Current action and preconditions to check: trajectory_clear

Your task: For each precondition in the list above, predict whether it will hold at this action.

Consider the current scene as observed from the mobile robot's camera, and analyze the predicted future states of all dynamic agents (e.g., people, animals, vehicles, or any moving entities) within the NEXT SECOND.

IMPORTANT: Only answer "very likely" if you are absolutely certain—based on strong, clear evidence—that a dynamic agent will violate the precondition in the predicted future state. Do NOT answer "very likely" for unlikely, ambiguous, or low-probability risks.

Ask yourself for each precondition: Is there a high probability, with clear and convincing evidence, that the predicted future states of any dynamic agent will interfere with the predicted future state of the currently executing action within the NEXT SECOND, causing that precondition to fail?

Assess the risk level based on these predictions. Use "likely" or "very likely" if motions create a clear risk of interference.

Use "neutral" or "improbable" if agents are nearby but their predicted paths are clearly diverging or non-conflicting.

Failure Risk Categories: "very improbable", "improbable", "neutral", "likely", "very likely"

Answer Format: Output ONLY the probability_of_failure value from these categories: "very improbable", "improbable", "neutral", "likely", "very likely"

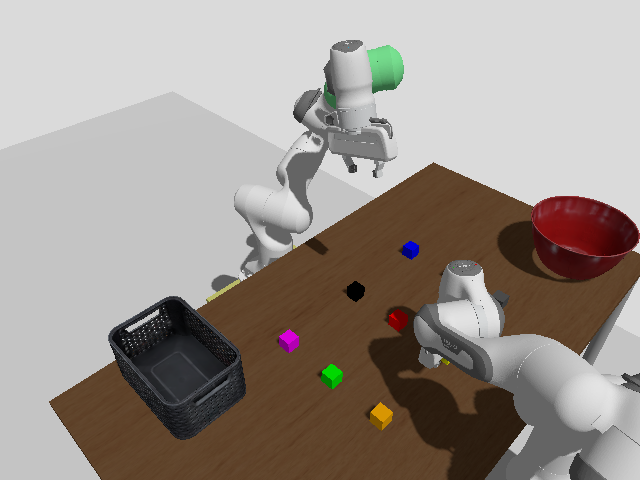

Answer: very improbable